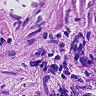
Metastatic tissue present: yes